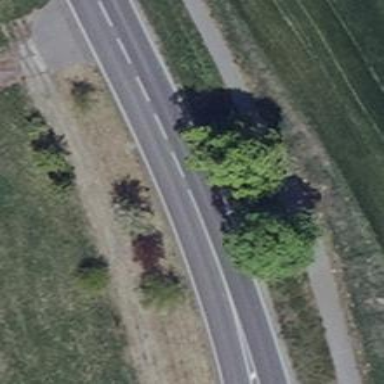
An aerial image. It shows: Asphalt road classified as primary highway.